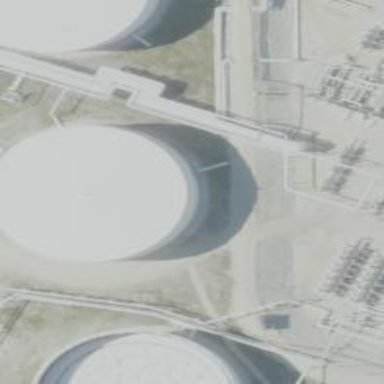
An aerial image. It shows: Storage tank created as man-made structure.